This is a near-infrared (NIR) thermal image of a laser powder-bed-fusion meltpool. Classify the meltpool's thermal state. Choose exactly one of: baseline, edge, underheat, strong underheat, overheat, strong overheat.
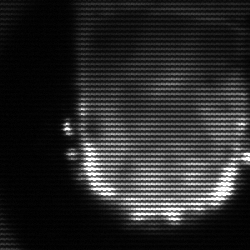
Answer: baseline